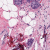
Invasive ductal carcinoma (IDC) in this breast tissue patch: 0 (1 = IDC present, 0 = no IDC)